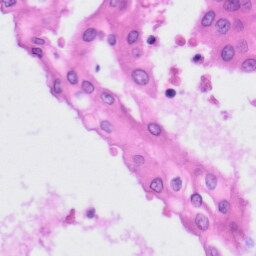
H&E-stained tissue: Tonsil